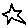
Label: star